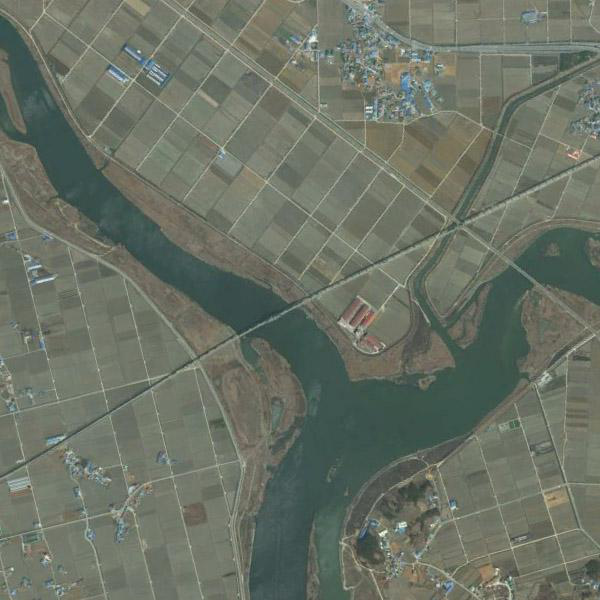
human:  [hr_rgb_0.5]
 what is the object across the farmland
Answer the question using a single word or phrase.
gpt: river